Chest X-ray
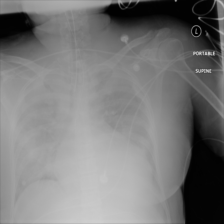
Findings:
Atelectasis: negative
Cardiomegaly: negative
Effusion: negative
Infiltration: positive
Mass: negative
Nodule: negative
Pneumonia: negative
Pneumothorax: negative
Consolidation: negative
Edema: positive
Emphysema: negative
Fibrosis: negative
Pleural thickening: negative
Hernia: negative